八年级 · 组合几何学
如图, 在梯形 $A B C D$ 中, $A D / / B C, A D=6, B C=16, E$ 是 $B C$ 的中点. 点 $P$ 以每秒 1 个单位长度的速度从点 $A$ 出发, 沿 $A D$ 向点 $D$ 运动; 点 $Q$ 同时以每秒 2 个单位长度的速度从点 $C$ 出发,沿 $C B$ 向点 $B$ 运动．点 $P$ 停止运动时，点 $Q$ 也随之停止运动．当运动时间秒时, 以点 $P$, $Q, E, D$ 为顶点的四边形是平行四边形.

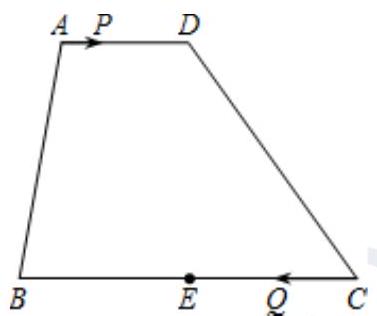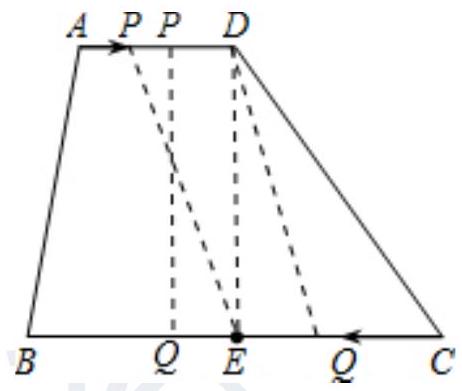
答案: 2 或 $\frac{14}{3}$
解析: 由已知梯形,

(1) 当 $Q$ 运动到 $E$ 和 $B$ 之间, 设运动时间为 $t$, 则得:

$2 t-\frac{16}{2}=6-t$

解得: $t=\frac{14}{3}$,

(2)当 $Q$ 运动到 $E$ 和 $C$ 之间，设运动时间为 $t$, 则得:

$\frac{16}{2}-2 t=6-t$

解得: $t=2$,

故答案为: 2 或 $\frac{14}{3}$.